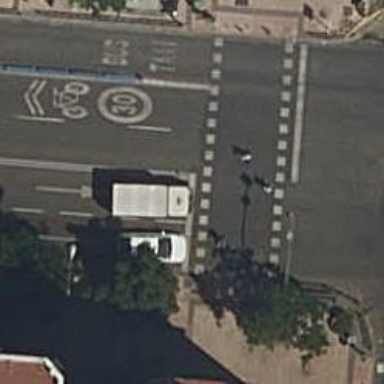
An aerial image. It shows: Zebra crossing with traffic signals. The crossing is marked by traffic lights.